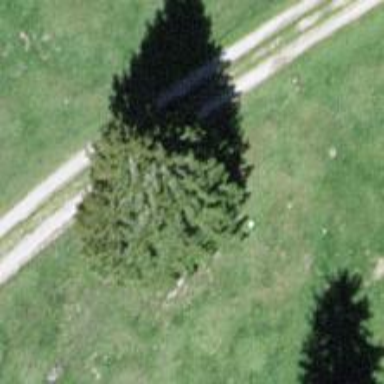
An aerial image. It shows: Needle-leaved tree in nature.